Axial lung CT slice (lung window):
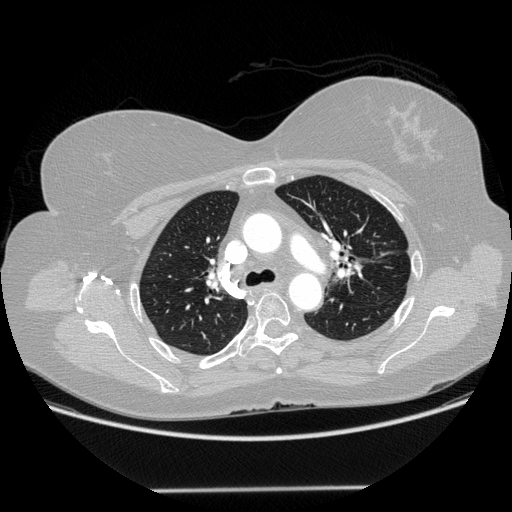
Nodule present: no